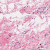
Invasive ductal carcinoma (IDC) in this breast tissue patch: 0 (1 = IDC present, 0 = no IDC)